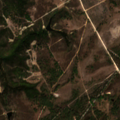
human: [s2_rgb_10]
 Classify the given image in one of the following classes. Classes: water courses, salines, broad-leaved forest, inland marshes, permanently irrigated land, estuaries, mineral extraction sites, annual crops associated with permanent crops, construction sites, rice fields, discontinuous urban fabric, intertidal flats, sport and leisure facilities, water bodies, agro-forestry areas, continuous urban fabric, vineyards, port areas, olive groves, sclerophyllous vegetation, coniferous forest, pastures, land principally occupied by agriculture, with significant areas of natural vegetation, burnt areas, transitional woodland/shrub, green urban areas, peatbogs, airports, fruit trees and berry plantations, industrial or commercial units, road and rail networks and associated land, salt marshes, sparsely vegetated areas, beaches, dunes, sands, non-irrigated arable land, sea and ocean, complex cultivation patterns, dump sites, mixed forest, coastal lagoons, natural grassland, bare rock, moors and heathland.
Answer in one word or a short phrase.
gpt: pastures, natural grassland, sclerophyllous vegetation, transitional woodland/shrub